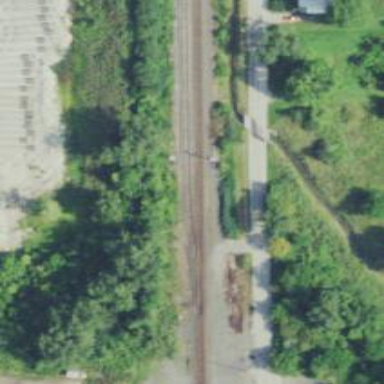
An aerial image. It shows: Railway siding with rails.